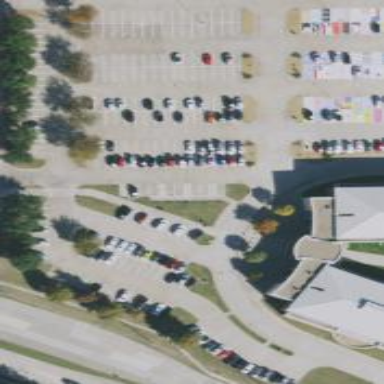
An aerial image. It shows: Parking space.